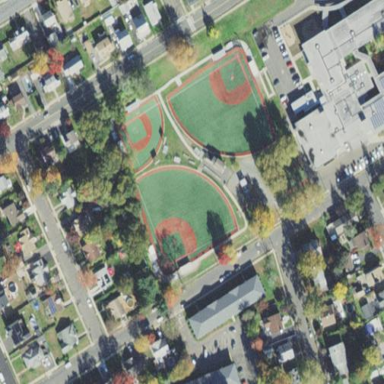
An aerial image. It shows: Baseball pitch for leisure land.